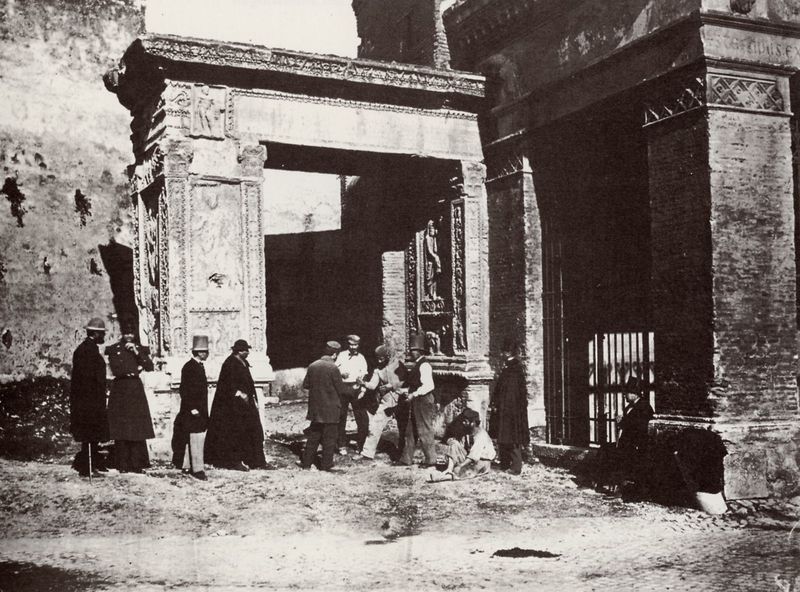
Titel: Morraspieler vor dem Arco degli Argentari
Künstler: Altobelli
Standort: Kopenhagen
Institution: Bibliothek der Kunstakademie
Schlagwörter: gruppe, mann, schatten, umhang, weiß, menschen, stadt, grau, hell, hut, hüte, licht, männer, pfeiler, schwarz, strasse, szene, gebäude, haus, weg, zaun, ansammlung, ornament, zylinder, alt, wand, architektur, diener, stein, steine, gitter, sonne, mantel, handel, relief, sommer, bogen, italien, fels, sonnenlicht, mauer, ziegel, massiv, platz, pilaster, arbeiter, krieg, frack, verzierung, durchgang, tor, foto, fotografie, photographie, wände, melone, eingang, ruine, umgang, antike, orient, schwarz weiss, uniform, soldat, mäntel, ruinen, treffen, architrav, rom, photo, fries, portal, besuch, portikus, fresken, pastor, priester, bettler, tempel, männder, begrüßung, turban, persien, bau, ägypten, triumphbogen, baustelle, zerfallen, archäologie, pilatser, arch, ausgrabung, daguerrotypie, händeschütteln, altertum, orien, grabung, handschlag, expedition, ausgrabungen, bild nicht sichtbar, carter, howard carter, schwarz/weß, anktike, ausgrabungsteam im orient, tor mit steinskulpturen